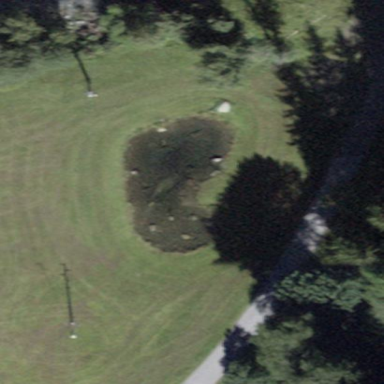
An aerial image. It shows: Pond surrounded by natural water.